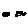
Label: fish